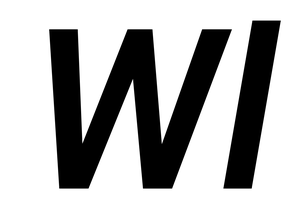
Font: Roboto-Italic_SemiBold_Italic